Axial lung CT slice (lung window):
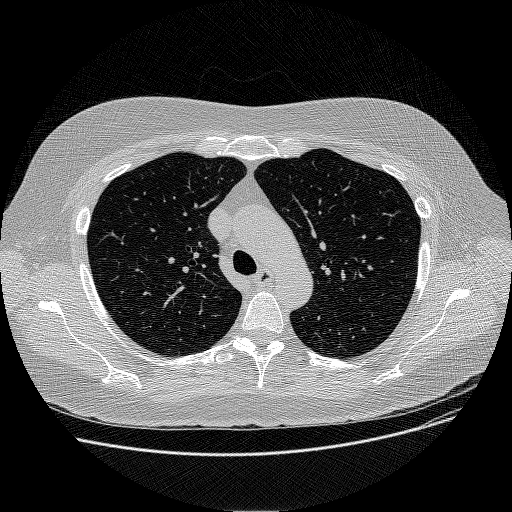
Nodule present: no